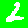
Digit: 2